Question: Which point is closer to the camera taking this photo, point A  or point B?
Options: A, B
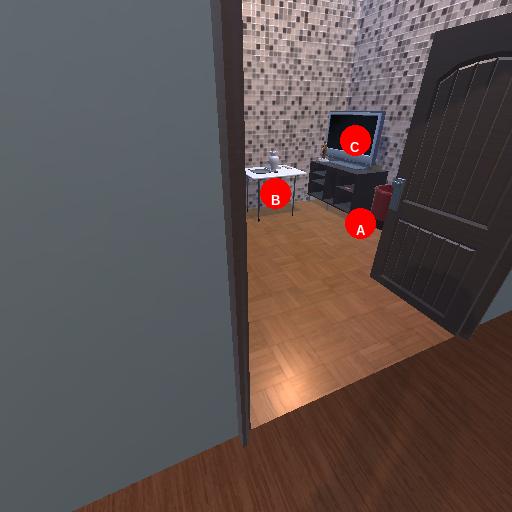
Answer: A